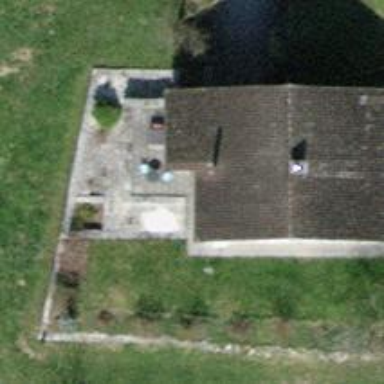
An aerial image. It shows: Gabled roofed house.